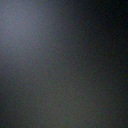
Screen state: off